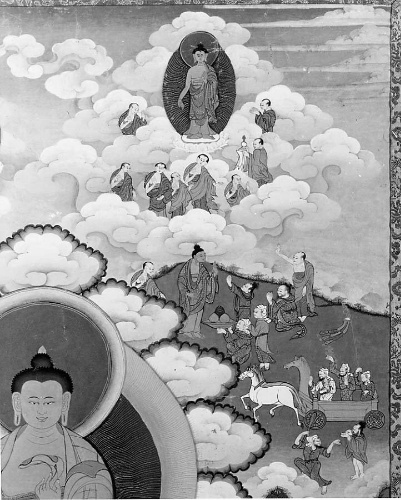
Date: 19th century
Object type: Tangka
Classification: Paintings
Medium: Distemper on cloth
Culture: Tibet
Dimensions: 39 x 29 in. (99.1 x 73.7 cm)
Department: Asian Art
Credit line: Purchase, Mrs. W. Murray Crane Gift Fund, 1971
Accession year: 1971
Repository: Metropolitan Museum of Art, New York, NY
Tags: Horses|Monks|Carts|Clouds|Buddhism|Buddha